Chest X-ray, PA view. Patient: 74 years old, sex F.
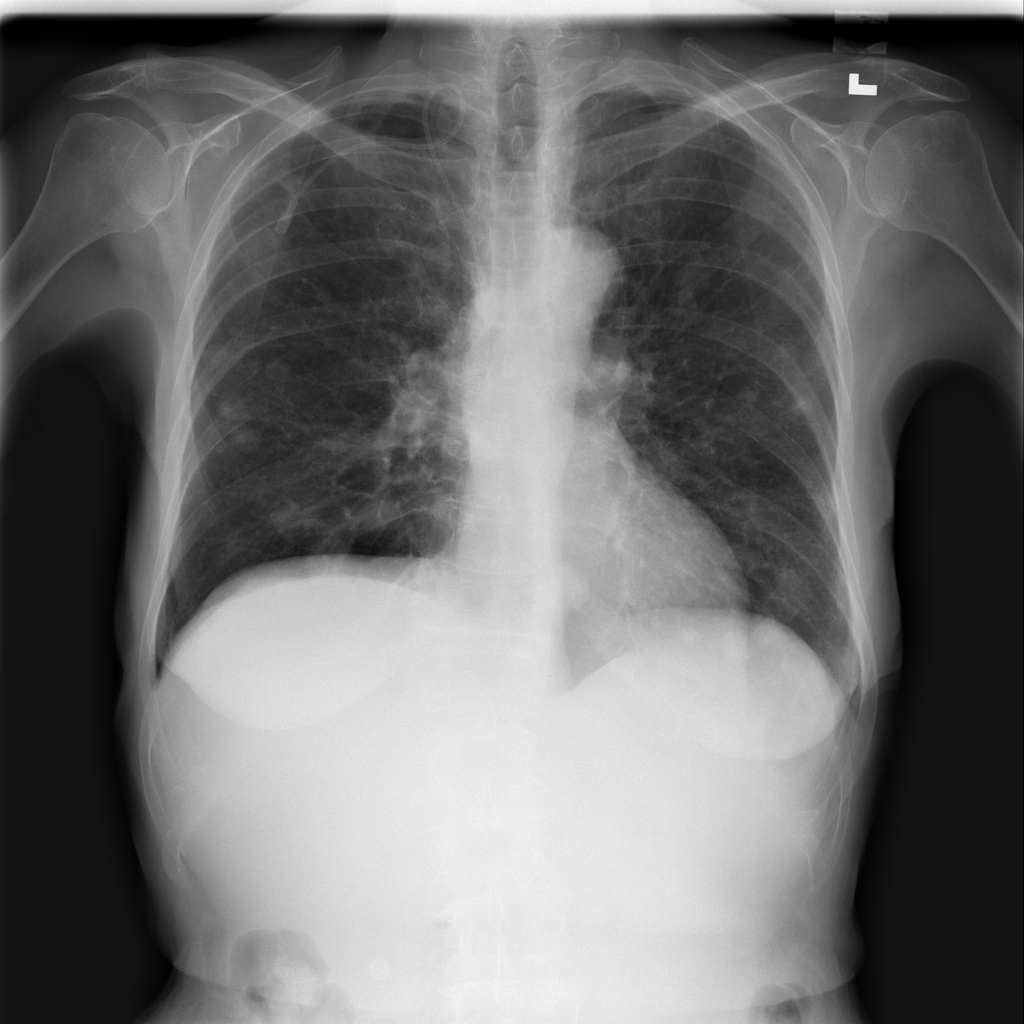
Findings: Nodule